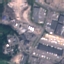
Land use / land cover class: Industrial